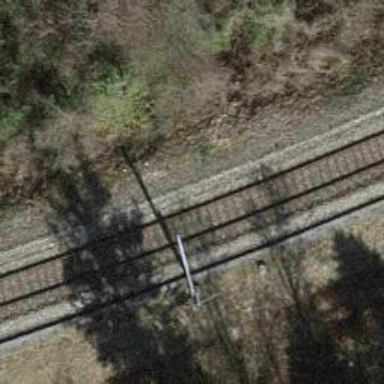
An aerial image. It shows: Railway signal.